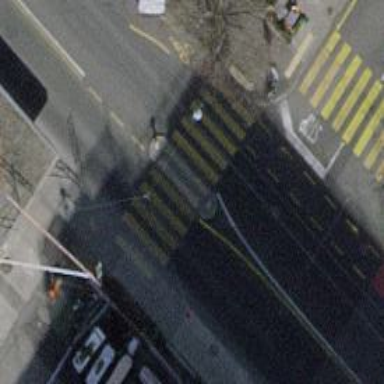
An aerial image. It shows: Asphalt footway with marked crossing and pedestrian island.